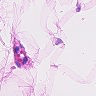
Metastatic tissue present: no